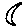
Label: moon